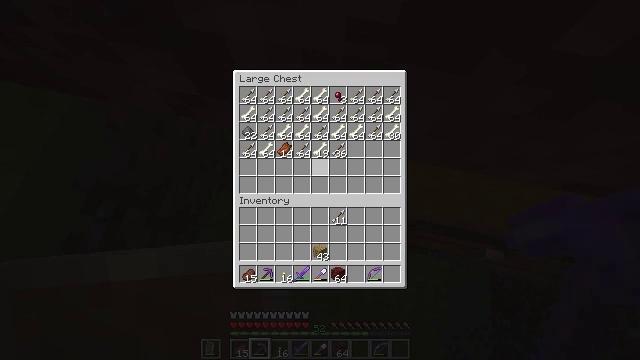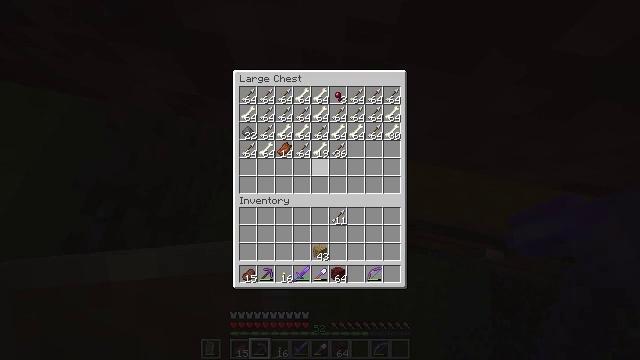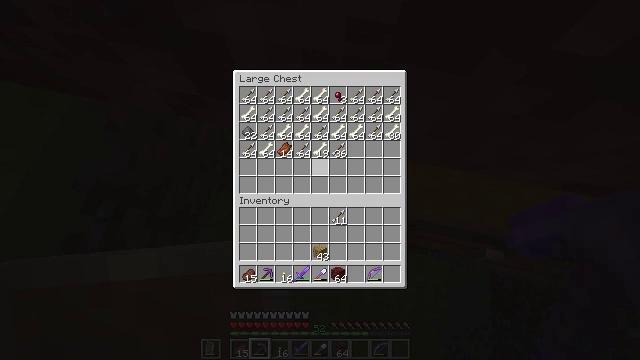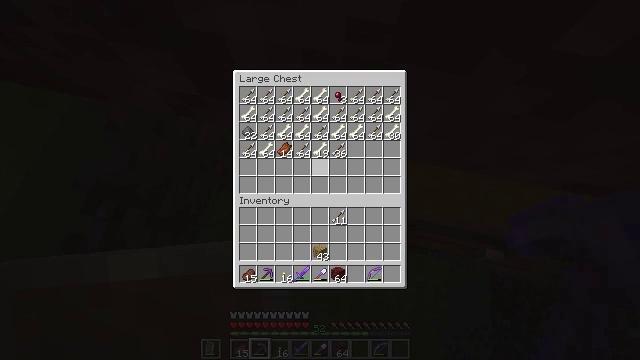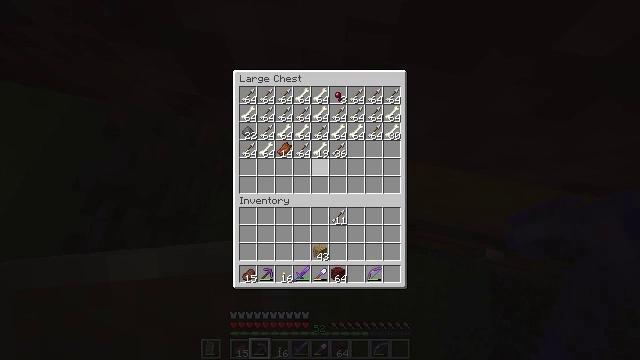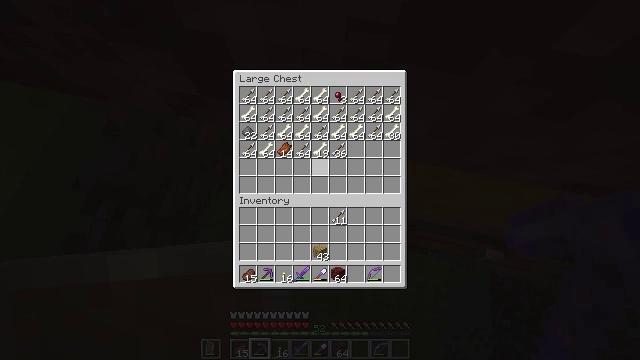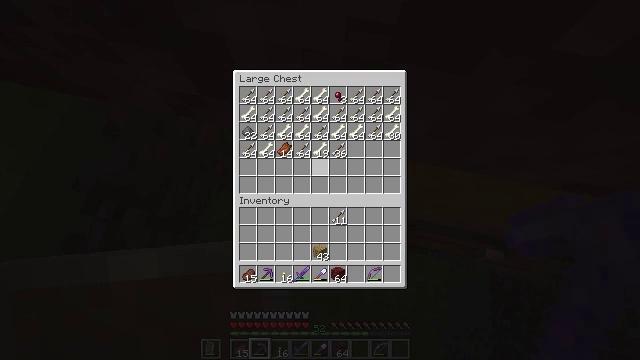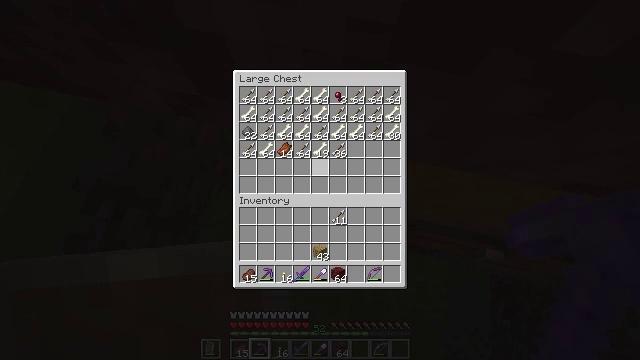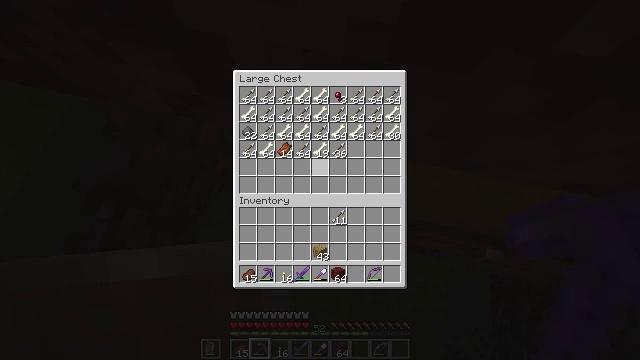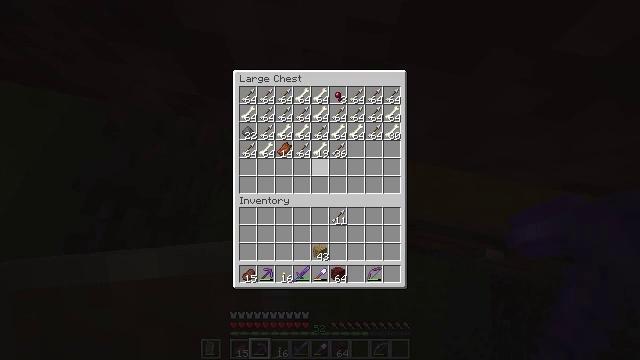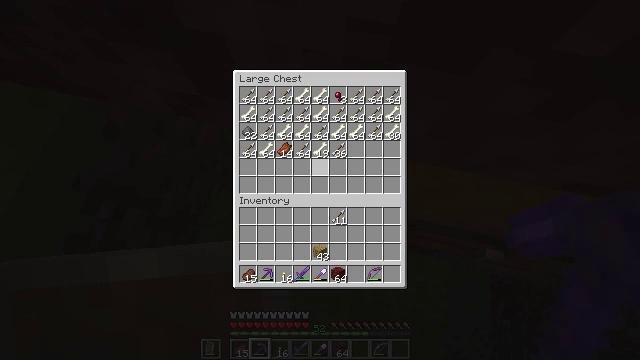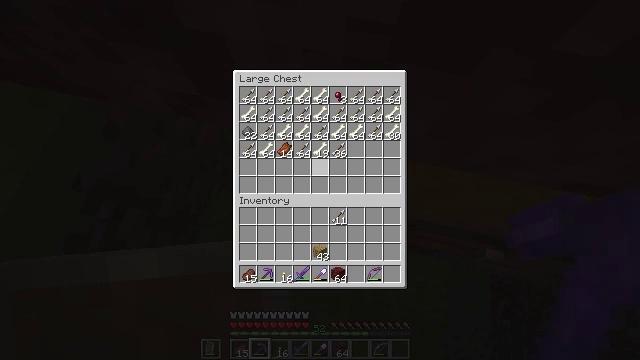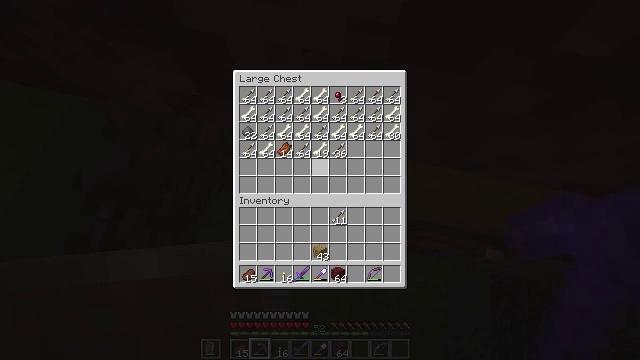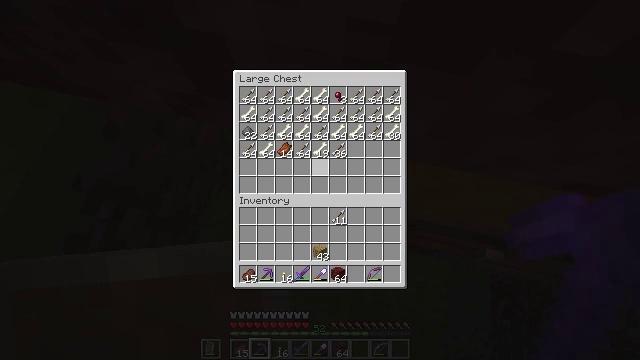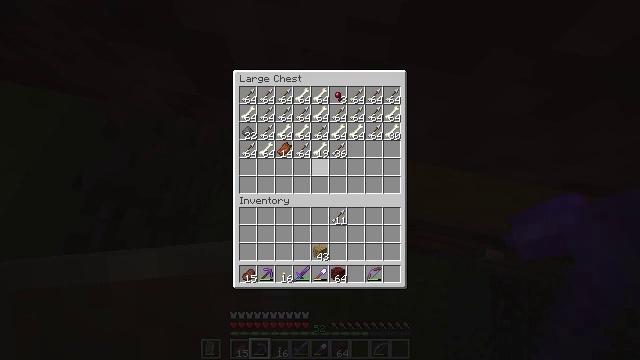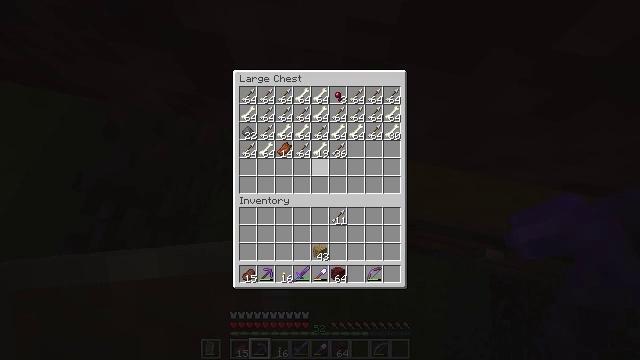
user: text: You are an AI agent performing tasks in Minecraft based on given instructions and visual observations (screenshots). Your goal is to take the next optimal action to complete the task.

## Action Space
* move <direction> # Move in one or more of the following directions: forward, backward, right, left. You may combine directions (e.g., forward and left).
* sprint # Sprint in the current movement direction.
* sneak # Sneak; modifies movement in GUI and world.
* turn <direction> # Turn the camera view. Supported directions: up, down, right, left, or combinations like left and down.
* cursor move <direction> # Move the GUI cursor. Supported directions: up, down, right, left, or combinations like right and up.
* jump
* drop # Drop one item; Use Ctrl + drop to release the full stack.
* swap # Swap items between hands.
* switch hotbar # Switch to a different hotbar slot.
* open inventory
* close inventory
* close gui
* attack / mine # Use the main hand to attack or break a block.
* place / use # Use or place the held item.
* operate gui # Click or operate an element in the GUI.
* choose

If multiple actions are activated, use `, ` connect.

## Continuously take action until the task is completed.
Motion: motion action
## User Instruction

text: Create gold nugget from gold ingot.
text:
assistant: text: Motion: no_op
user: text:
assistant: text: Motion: no_op
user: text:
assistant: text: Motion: no_op
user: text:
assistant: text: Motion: no_op
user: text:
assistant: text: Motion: no_op
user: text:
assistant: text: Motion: no_op
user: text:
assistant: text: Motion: no_op
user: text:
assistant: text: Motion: no_op
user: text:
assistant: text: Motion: no_op
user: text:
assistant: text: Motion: no_op
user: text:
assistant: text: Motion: no_op
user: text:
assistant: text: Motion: no_op
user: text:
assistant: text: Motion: no_op
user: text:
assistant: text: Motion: no_op
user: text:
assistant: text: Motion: no_op
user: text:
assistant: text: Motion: no_op
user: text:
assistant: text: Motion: no_op
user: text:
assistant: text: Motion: no_op
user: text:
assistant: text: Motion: no_op
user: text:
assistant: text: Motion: no_op
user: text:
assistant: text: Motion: no_op
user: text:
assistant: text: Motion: no_op
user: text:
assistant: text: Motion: no_op
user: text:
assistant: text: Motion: no_op
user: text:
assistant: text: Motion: no_op
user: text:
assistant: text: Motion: no_op
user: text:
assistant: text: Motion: no_op
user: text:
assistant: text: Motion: no_op
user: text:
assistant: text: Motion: no_op
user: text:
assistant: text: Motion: no_op